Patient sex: F
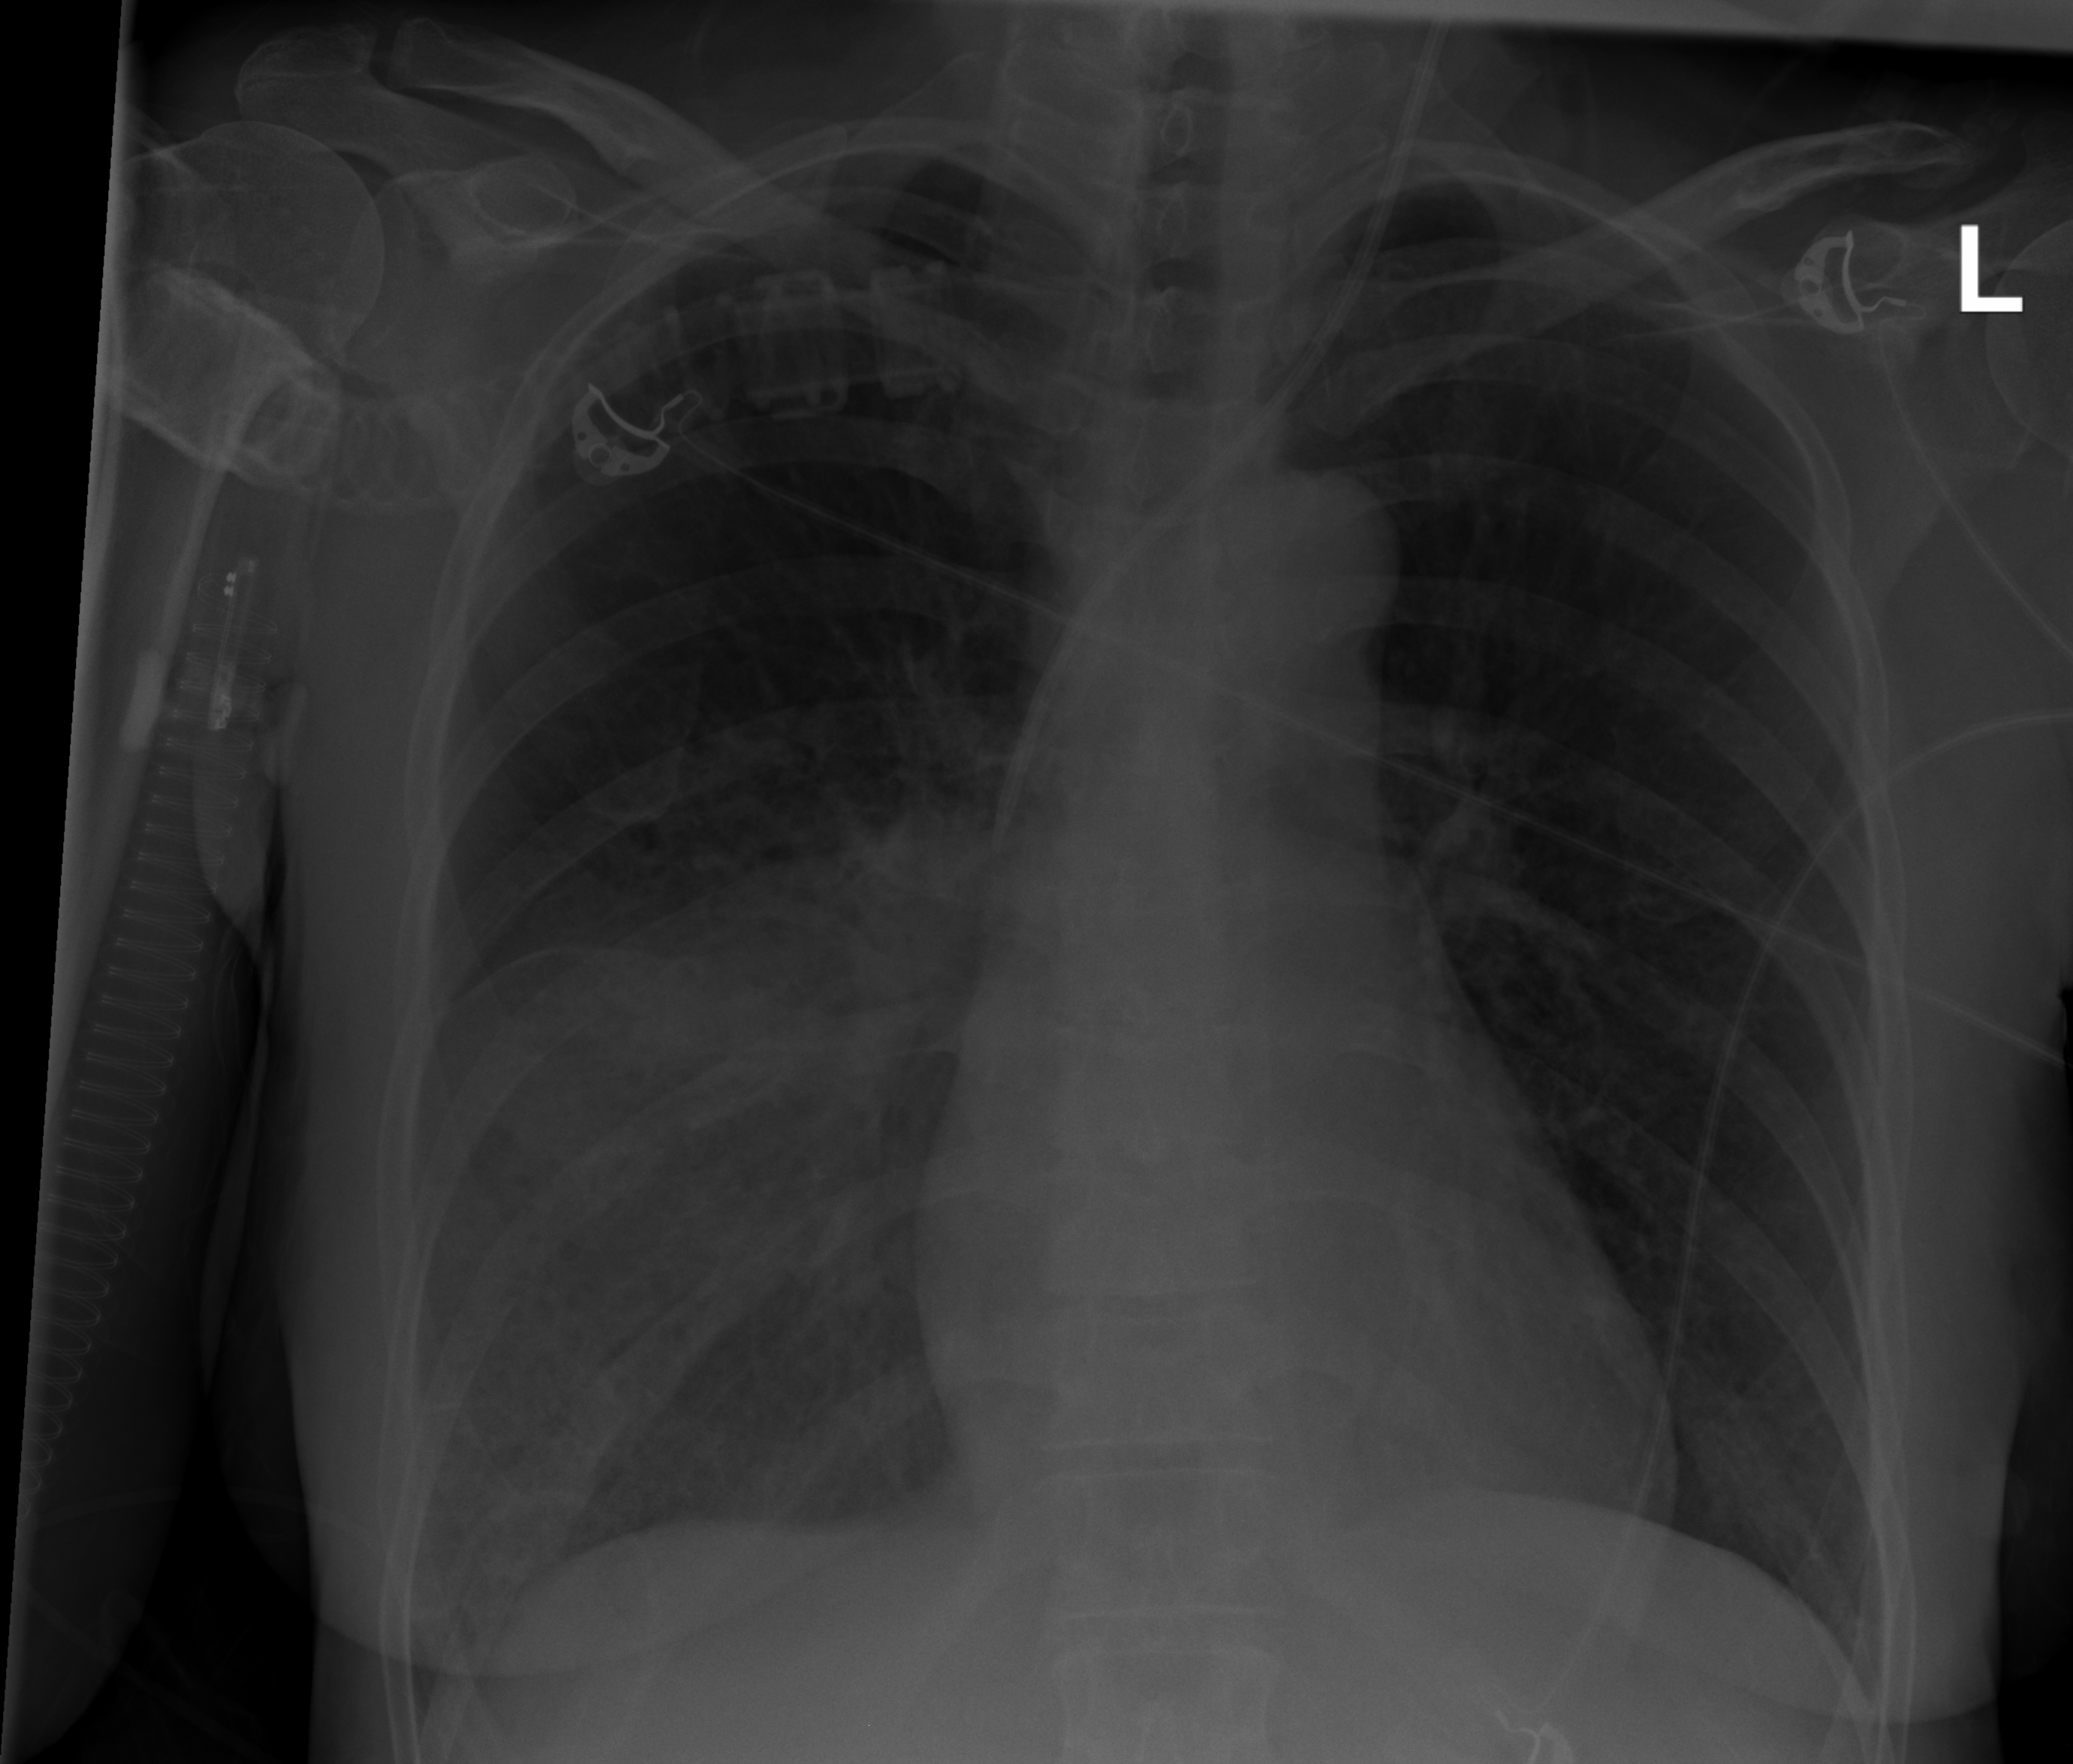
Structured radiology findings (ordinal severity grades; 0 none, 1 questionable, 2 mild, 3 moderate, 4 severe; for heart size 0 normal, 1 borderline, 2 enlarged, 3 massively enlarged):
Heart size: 0
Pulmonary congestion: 0
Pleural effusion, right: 0
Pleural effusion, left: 0
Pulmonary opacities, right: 4
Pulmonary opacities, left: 0
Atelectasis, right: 3
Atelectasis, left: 0